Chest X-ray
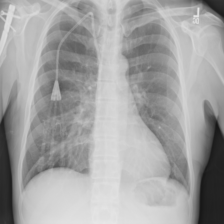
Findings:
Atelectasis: negative
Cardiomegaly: negative
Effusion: negative
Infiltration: negative
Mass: negative
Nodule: negative
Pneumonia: negative
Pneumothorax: negative
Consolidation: negative
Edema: negative
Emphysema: negative
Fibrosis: negative
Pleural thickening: negative
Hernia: negative